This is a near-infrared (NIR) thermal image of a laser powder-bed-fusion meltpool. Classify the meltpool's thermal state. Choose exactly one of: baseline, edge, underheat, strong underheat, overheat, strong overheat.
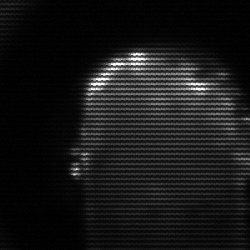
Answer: baseline